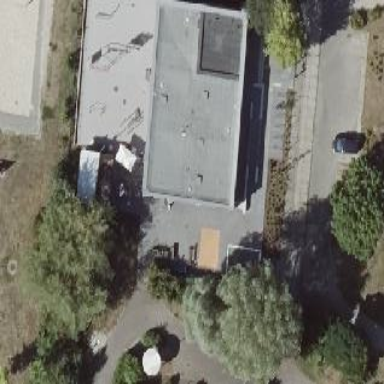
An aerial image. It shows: Community centre building.